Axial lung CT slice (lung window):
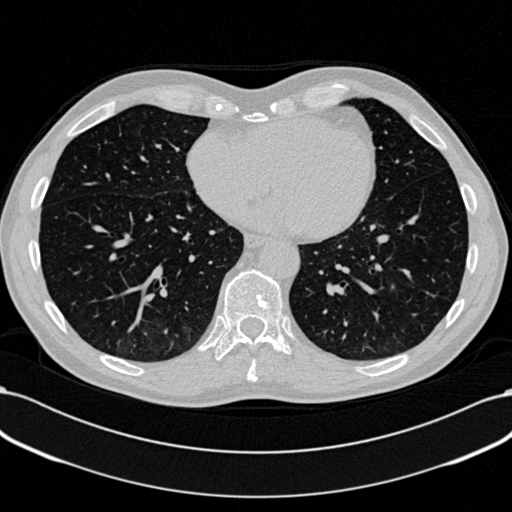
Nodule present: no